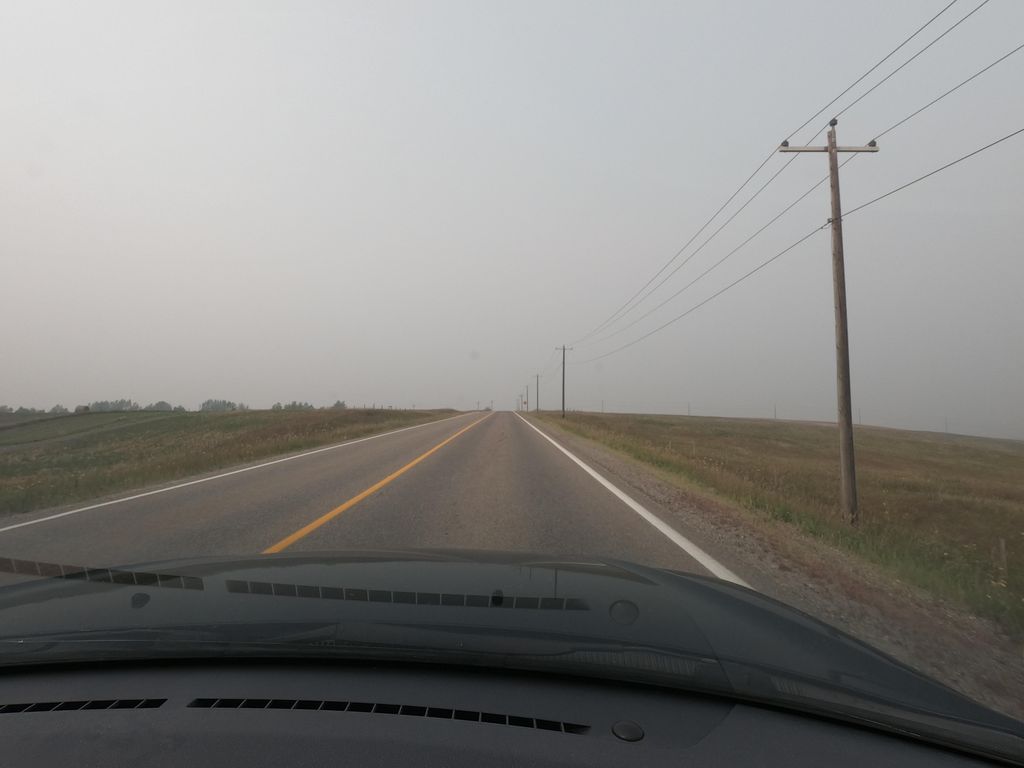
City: calgary